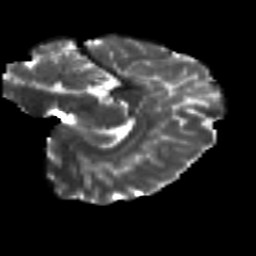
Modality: T2w
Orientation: sagittal
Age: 19
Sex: female
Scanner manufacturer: siemens
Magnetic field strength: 3 T
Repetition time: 8.8 s
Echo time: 0.085 s